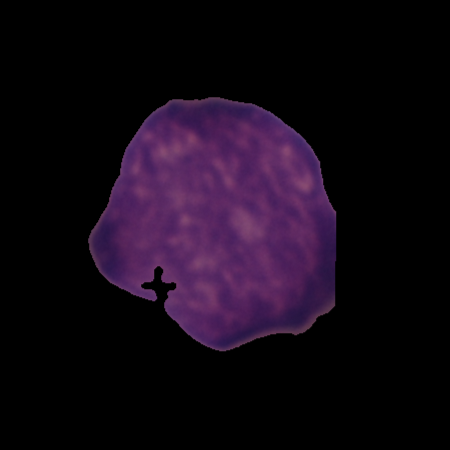
Label: cancer